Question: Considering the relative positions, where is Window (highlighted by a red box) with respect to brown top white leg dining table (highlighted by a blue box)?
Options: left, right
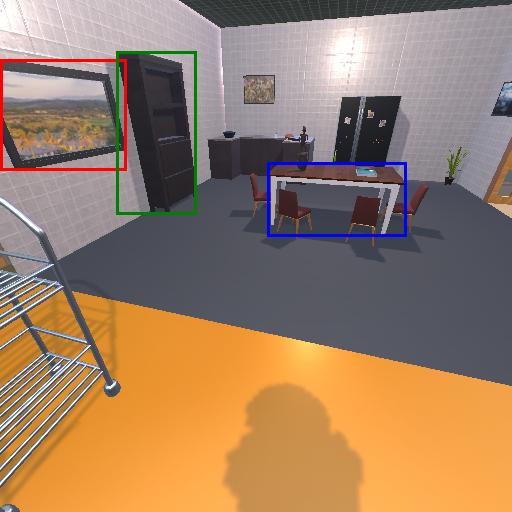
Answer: left